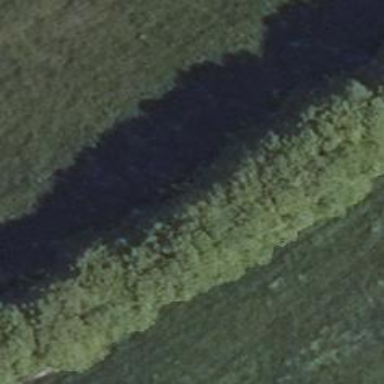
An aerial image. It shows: Row of trees in natural setting.